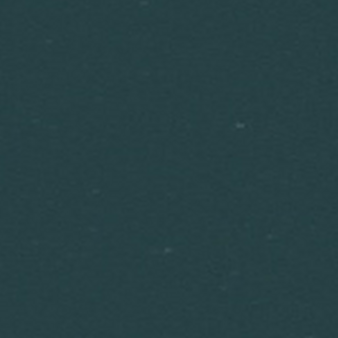
Label: other